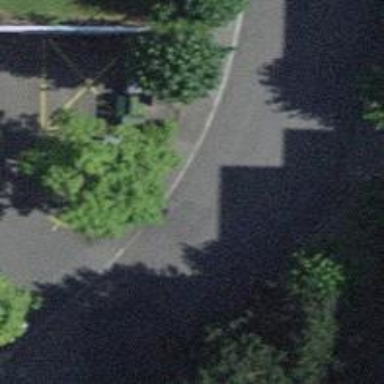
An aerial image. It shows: Kerb barrier.